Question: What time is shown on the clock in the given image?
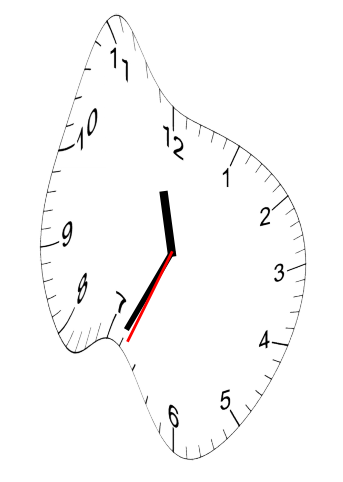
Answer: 11:34:34